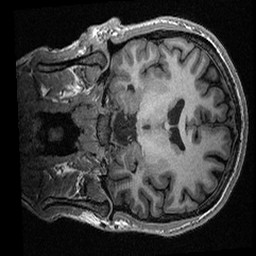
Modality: T1w
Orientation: coronal
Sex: male
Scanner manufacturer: ge
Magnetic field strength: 3 T
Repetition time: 0.0064 s
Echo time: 0.00281 s